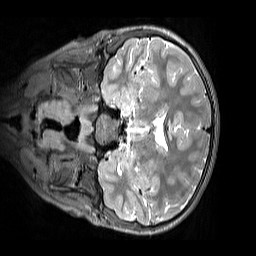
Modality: T2w
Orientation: coronal
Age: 11
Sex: female
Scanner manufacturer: siemens
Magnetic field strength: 3 T
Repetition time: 3.2 s
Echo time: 0.408 s